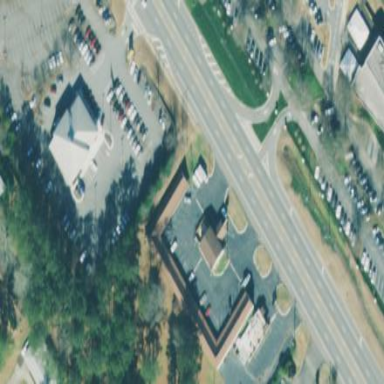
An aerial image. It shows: Motel building.